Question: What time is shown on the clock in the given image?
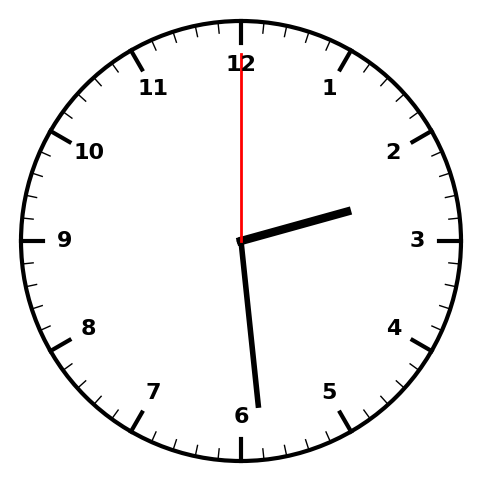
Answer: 02:29:00